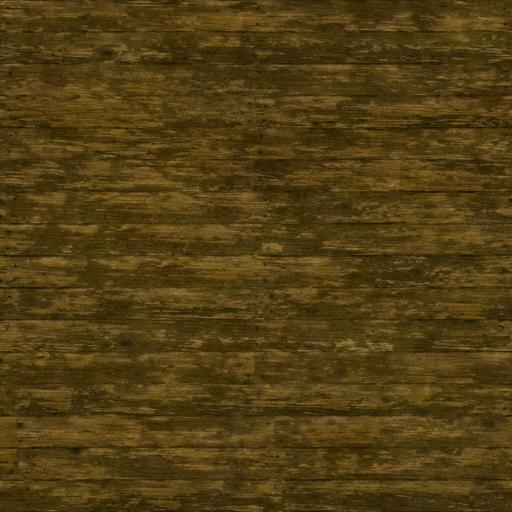
Tags: moldy moss mossy planks